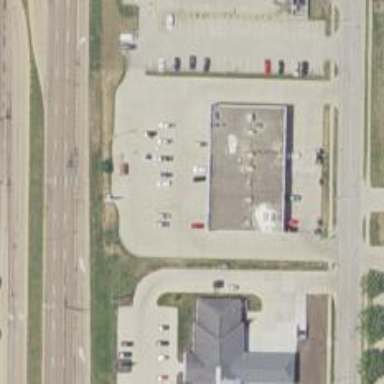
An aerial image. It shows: Car rental facility.